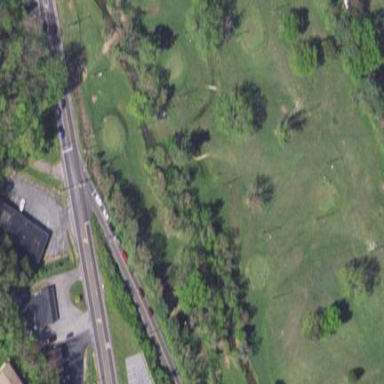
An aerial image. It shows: Golf course surrounded by greenery.